九年级 · 度量几何学
(本题6分)如图,四边形$ABGH$,四边形$BCFG$,四边形$CDEF$都是正方形,请从图中找出三对相似三角形,要求其中一对必须不是直角三角形,并说明这一对三角形相似的理由.
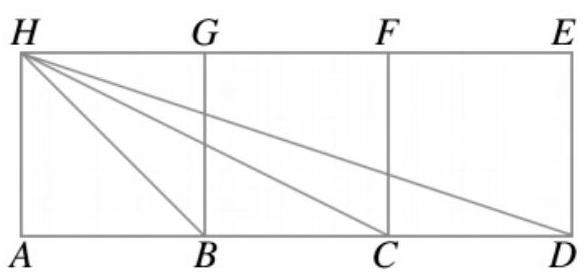
答案: 解:$triangleABHsimtriangleGBH,triangleACHsimtriangleHFC,triangleBCHsimtriangleBHD$.其中$triangleBCHsimtriangleBHD$的理由如下:设小正方形的边长为1,则$BC=1,BH=sqrt{2},BD=2$.$thereforefrac{BH}{BC}=sqrt{2},frac{BD}{BH}=frac{2}{sqrt{2}}=sqrt{2}$.$thereforefrac{BH}{BC}=frac{BD}{BH}$.$becauseangleHBC=angleDBH$,$thereforetriangleBCHsimtriangleBHD$.